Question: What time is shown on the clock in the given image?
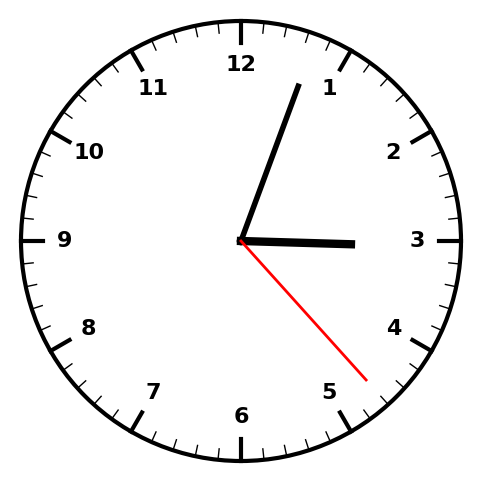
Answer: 03:03:23